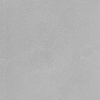
Atmospheric dust classification: dusty